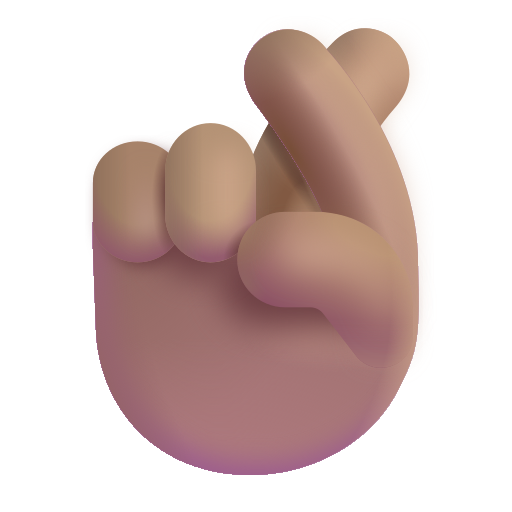
crossed fingers color